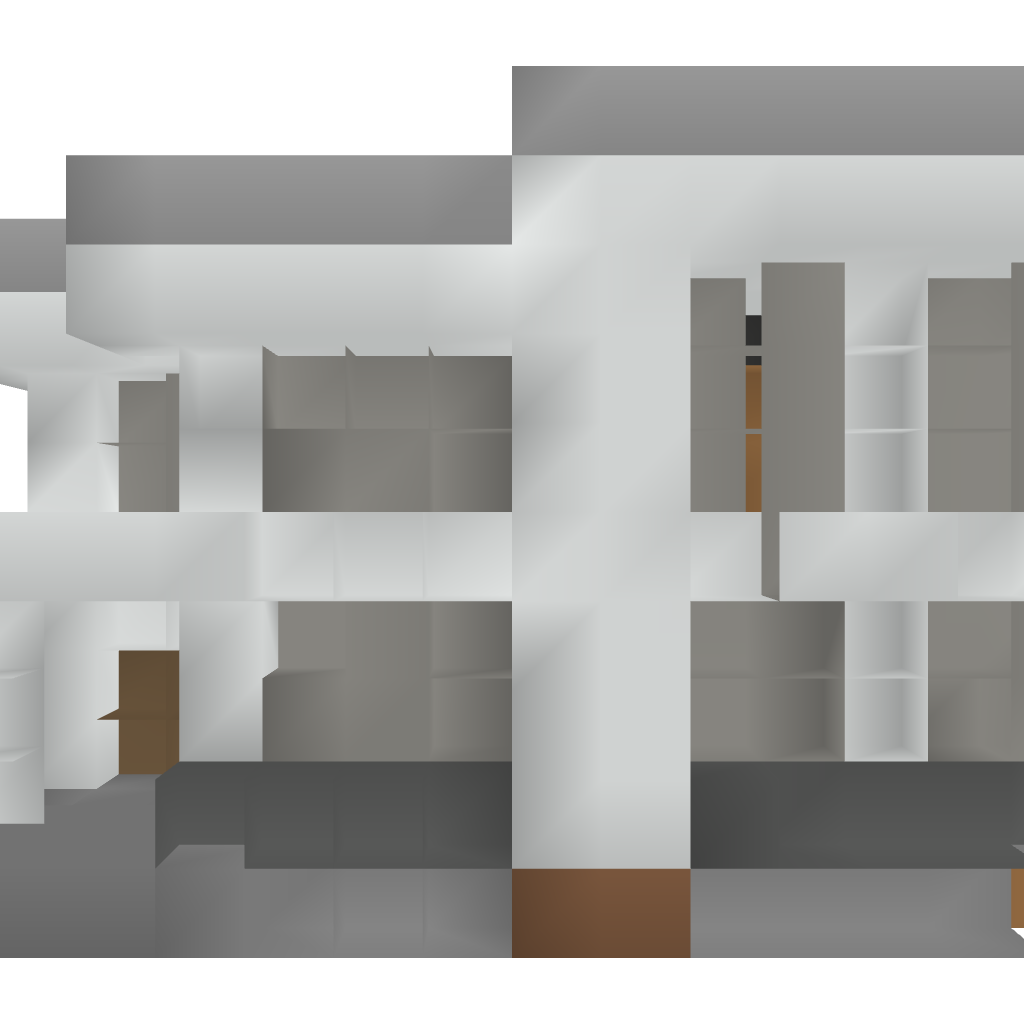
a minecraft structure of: Modern House 2